Question: : I'm working on my first iOS app that uses a UITableView for data being loaded dynamically from a web source. No, this is not homework.
: When I scroll down the list bounces back to the top.
:
1. This suggestion (reducing the size of the table view) works but now I have large space at the bottom of the screen.
2. I've tried using [tableView reloadData] but this doesn't changing the behavior. I even hooked this up to a button to make sure it was firing after the view was populated.
3. I also read a few post about contentSize and how to calculate based on the amount of data loaded in the table. This looks like the solution I need but am having trouble getting a clear explanation of how to implement it for my setup.
:
I started a new project with single view application template and added a 'UITableView' to the default view in the main storyboard.
In view controller I have the following (relevant) code:
'''
@interface ERViewController ()
@property (nonatomic, strong) NSMutableArray *myArray;
@property (nonatomic,retain) UITableView *tableView;
@end
@implementation ERViewController
{
NSMutableArray *tableData;
}
'''
---
Here I am loading the data from Parse.com into my table and then calling '[self loadView]' to get the view to update after the query finishes.
'''
- (void)viewDidLoad
{
[super viewDidLoad];
NSMutableArray *returnedData = [[NSMutableArray alloc] init];
PFQuery *query = [PFQuery queryWithClassName:@"Persons"];
[query findObjectsInBackgroundWithBlock:^(NSArray *objects, NSError *error) {
if (!error) {
for (PFObject *object in objects) {
//NSLog(@"display name: %@",object[@"firstName"]);
[returnedData addObject:[NSString stringWithFormat:@"%@, %@", object[@"lastName"],object[@"firstName"]]];
}
tableData = returnedData;
// Reload view to display data
[self loadView];
} else {
NSLog(@"Error: %@ %@", error, [error userInfo]);
}
}];
}
'''
---
'''
- (UITableViewCell *)tableView:(UITableView *)tableView cellForRowAtIndexPath:(NSIndexPath *)indexPath
{
static NSString *simpleTableIdentifier = @"SimpleTableItem";
UITableViewCell *cell = [tableView dequeueReusableCellWithIdentifier:simpleTableIdentifier];
if (cell == nil) {
cell = [[UITableViewCell alloc] initWithStyle:UITableViewCellStyleDefault reuseIdentifier:simpleTableIdentifier];
}
// Configure the cell
cell.textLabel.text = [tableData objectAtIndex:indexPath.row];
NSArray *itemArray = [NSArray arrayWithObjects: @"✔️", @"?", @"X", nil];
UISegmentedControl *mainSegment = [[UISegmentedControl alloc] initWithItems:itemArray];
mainSegment.frame = CGRectMake(200,0, 100, 43);
self.navigationItem.titleView = mainSegment;
mainSegment.selectedSegmentIndex = [itemArray count];
[mainSegment addTarget:self
action:@selector(mainSegmentControl:)
forControlEvents: UIControlEventValueChanged];
mainSegment.tag = indexPath.row;
[cell.contentView addSubview:mainSegment];
return cell;
}
'''
---
Sample screen shot:

---
Since I'm waiting for the data to load I'm not sure where to resize the view and how exactly I need to resize the view.
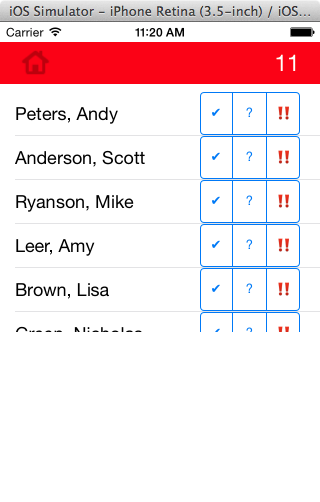
Answer: You should manually call 'loadView'.
Once you have your 'tableData' call <URL> on the 'tableView'.
You should also load you table data in 'viewDidAppear:', and if you only want to do it once, create a flag to see if its already been loaded. While waiting for the data to load, 'tableData' will be 'nil' so if you query the 'count' of it, you will be messaging a 'nil' object and therefore it would act like returning '0'.
Finally you should not be touching the 'contentSize' of the table view, it handles that itself. You just need to make sure that in Interface Builder, the table view's frame is the same as the root views frame.
'''
- (void)viewDidAppear:(BOOL)animated
{
[super viewDidAppear:animated];
NSMutableArray *returnedData = [[NSMutableArray alloc] init];
PFQuery *query = [PFQuery queryWithClassName:@"Persons"];
[query findObjectsInBackgroundWithBlock:^(NSArray *objects, NSError *error) {
if (!error) {
for (PFObject *object in objects) {
//NSLog(@"display name: %@",object[@"firstName"]);
[returnedData addObject:[NSString stringWithFormat:@"%@, %@", object[@"lastName"],object[@"firstName"]]];
}
tableData = returnedData;
// Reload view to display data
[self.tableView reloadData];
} else {
NSLog(@"Error: %@ %@", error, [error userInfo]);
}
}];
}
'''
If you just want a 'UIViewController' with only a 'UITableView' in it, consider using a <URL>.